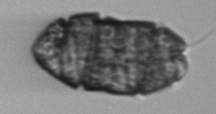
Label: Margalefidinium